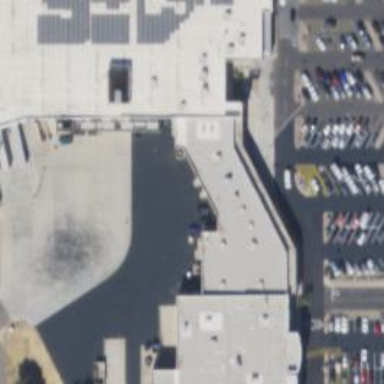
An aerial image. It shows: Swimming pool shop.